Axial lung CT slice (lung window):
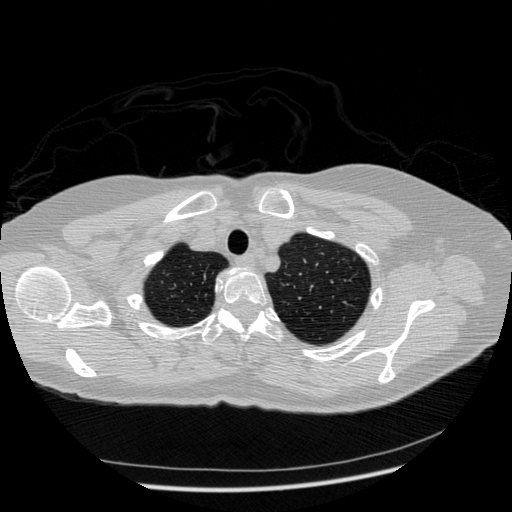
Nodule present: no